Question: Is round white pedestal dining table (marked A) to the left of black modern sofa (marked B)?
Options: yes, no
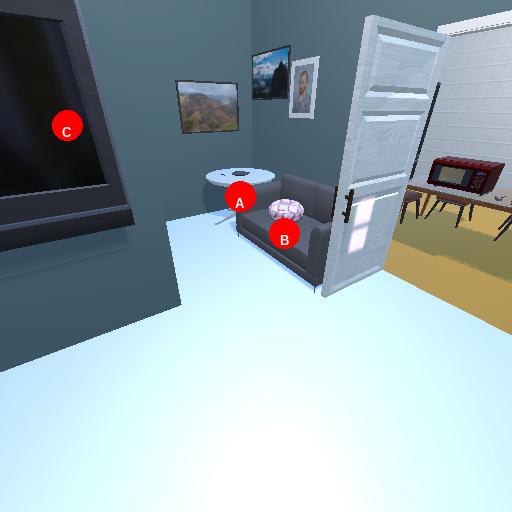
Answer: yes